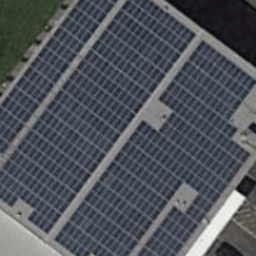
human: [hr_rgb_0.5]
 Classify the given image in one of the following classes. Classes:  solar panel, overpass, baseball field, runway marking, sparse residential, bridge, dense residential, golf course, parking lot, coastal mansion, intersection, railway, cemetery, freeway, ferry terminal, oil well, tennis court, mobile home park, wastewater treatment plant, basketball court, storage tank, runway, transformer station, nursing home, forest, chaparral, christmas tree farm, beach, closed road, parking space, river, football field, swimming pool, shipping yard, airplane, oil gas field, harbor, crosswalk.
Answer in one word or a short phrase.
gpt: solar panel